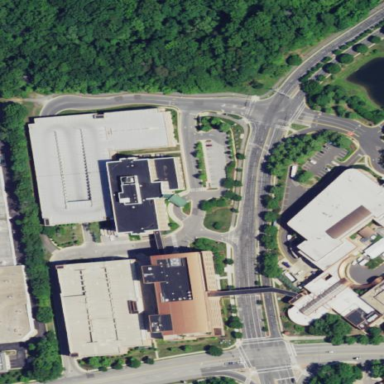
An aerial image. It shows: Healthcare facility identified as hospital.